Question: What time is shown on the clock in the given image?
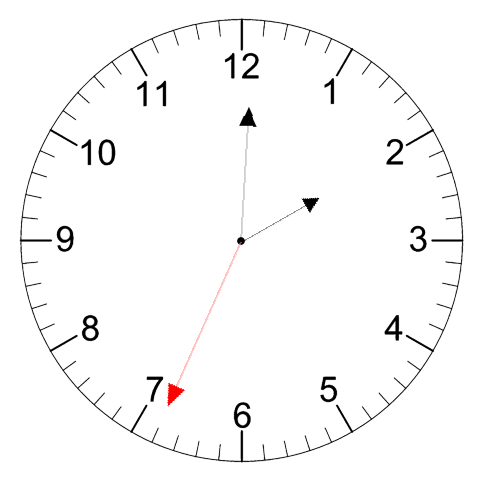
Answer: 02:00:34